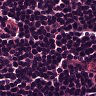
Metastatic tissue present: no